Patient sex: M
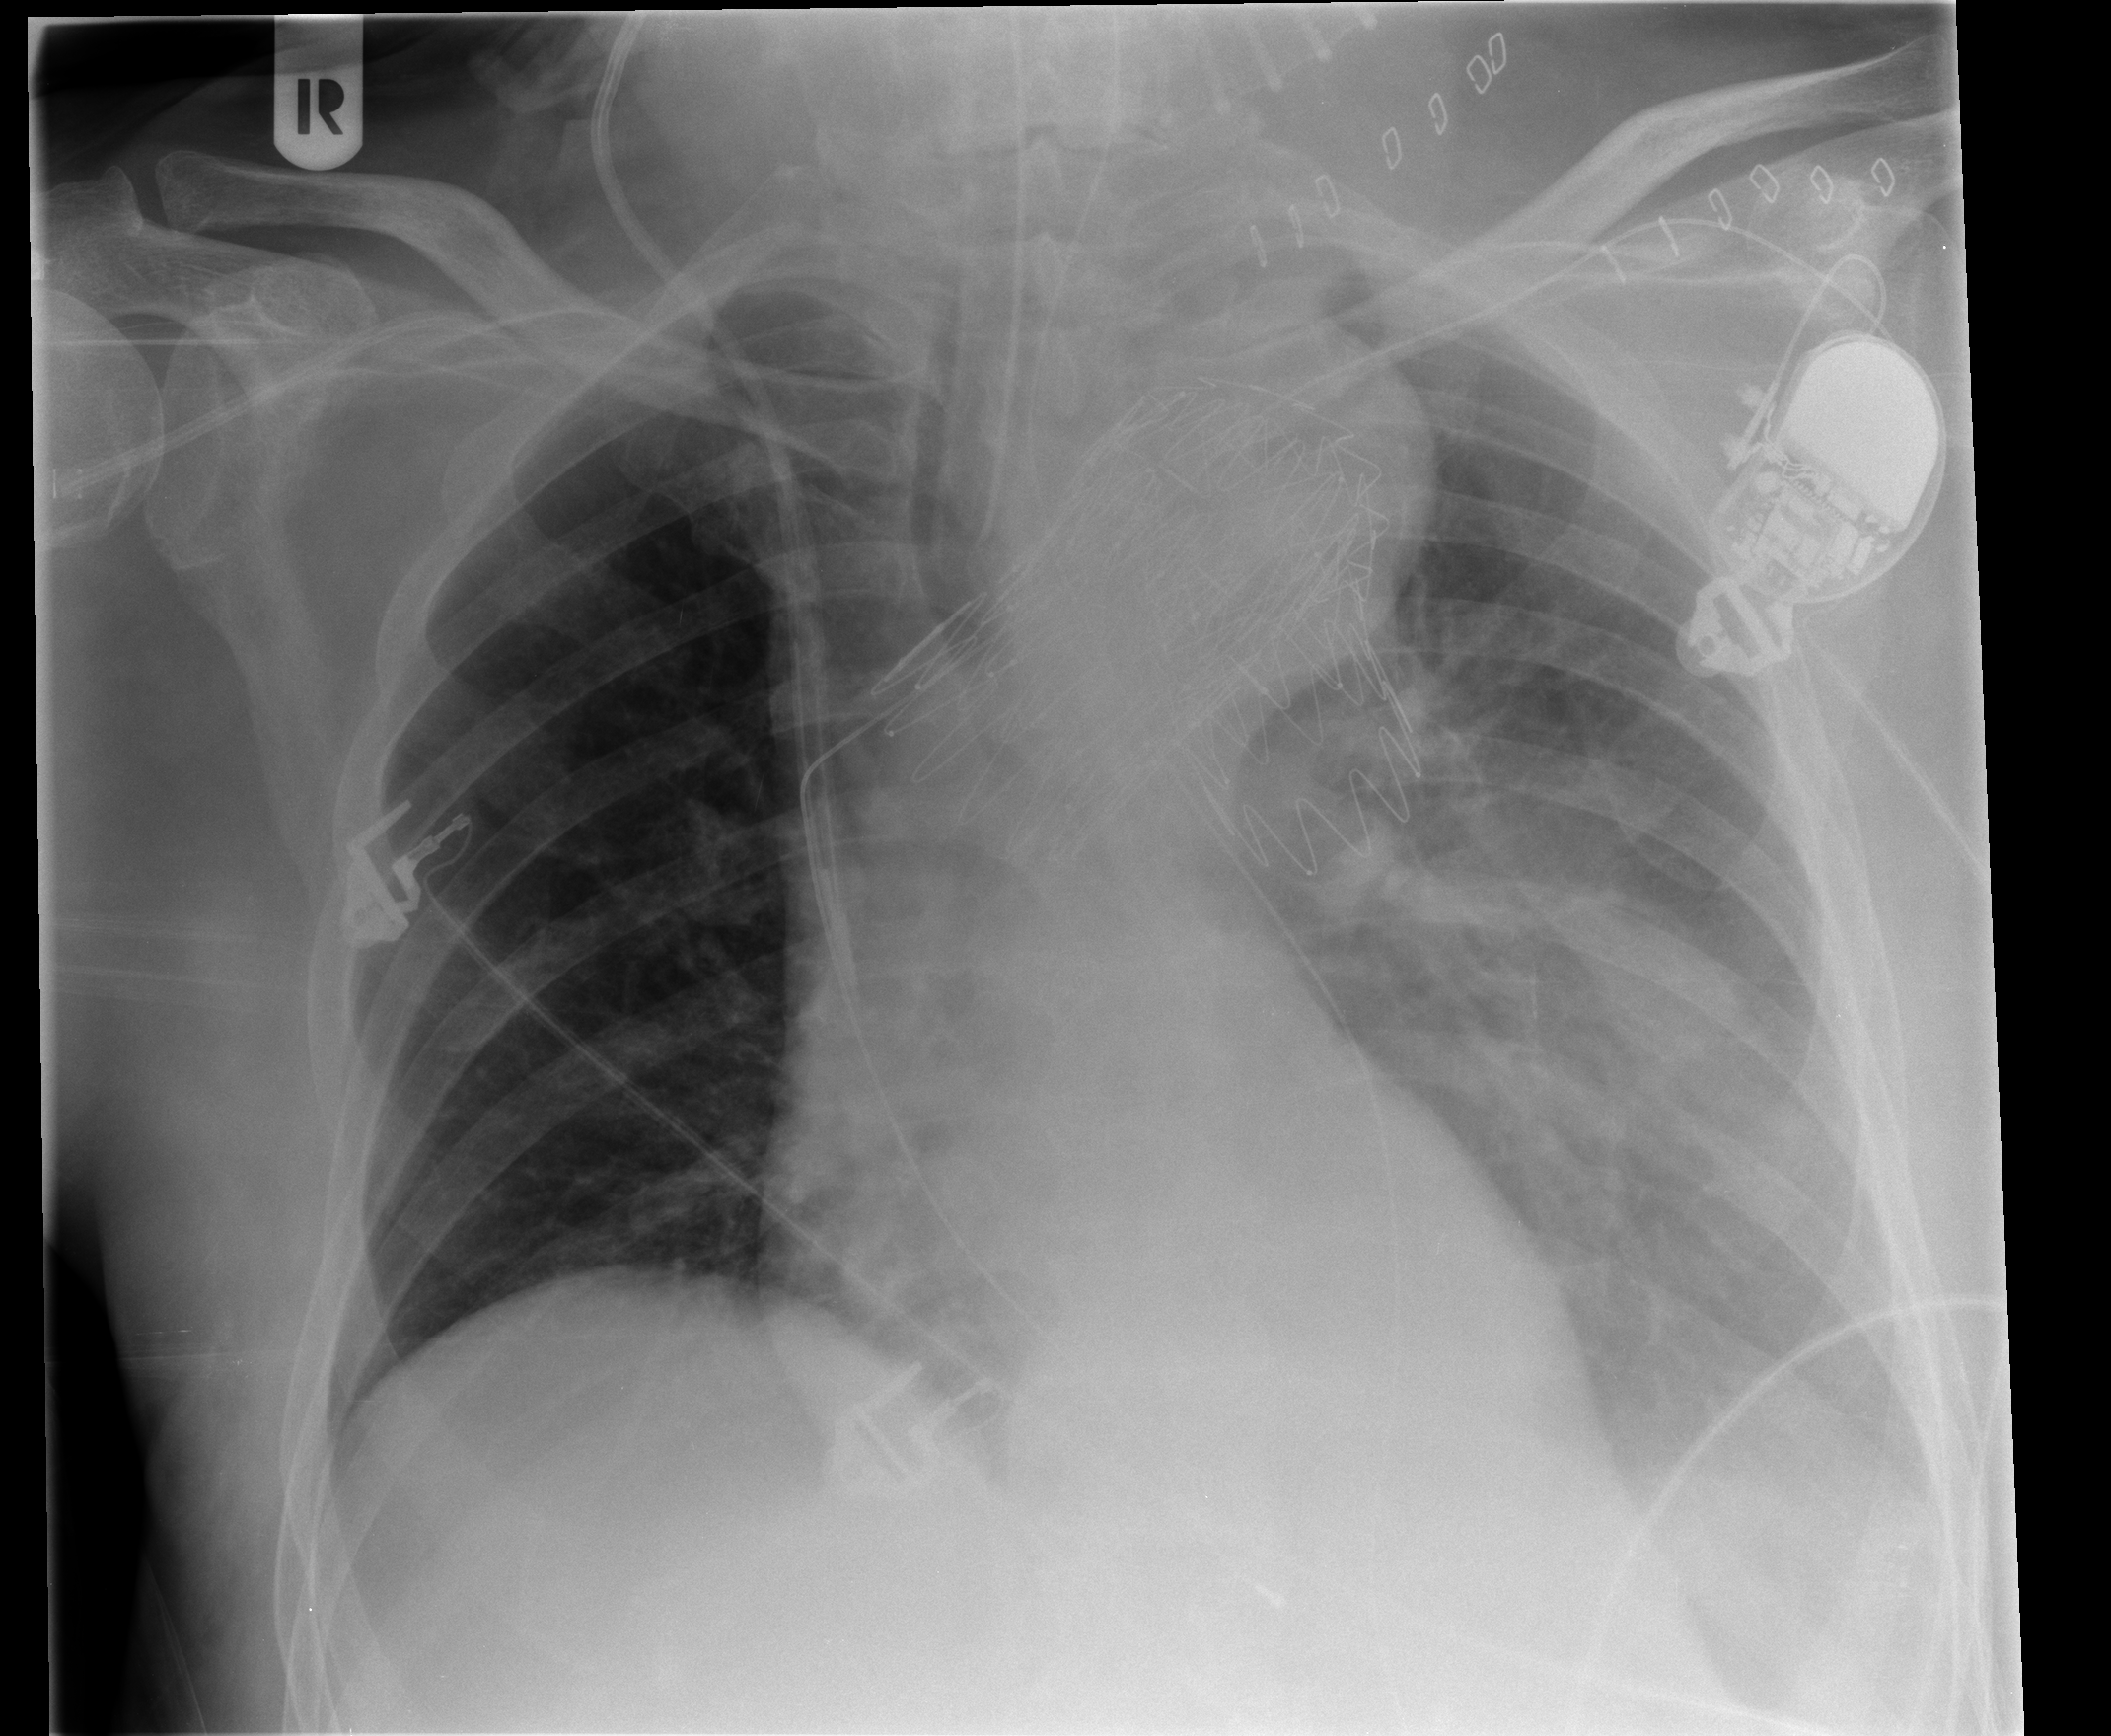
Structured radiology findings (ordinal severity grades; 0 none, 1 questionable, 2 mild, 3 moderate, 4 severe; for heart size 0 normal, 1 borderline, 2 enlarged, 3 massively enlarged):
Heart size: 0
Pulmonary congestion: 0
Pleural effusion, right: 0
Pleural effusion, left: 2
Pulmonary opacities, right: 0
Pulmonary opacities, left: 3
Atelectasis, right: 1
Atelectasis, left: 2